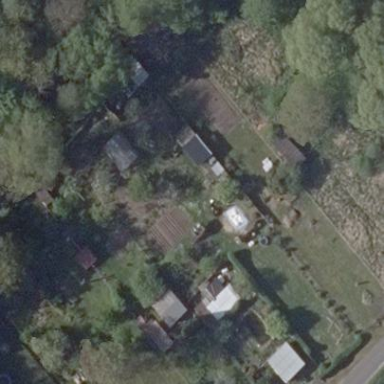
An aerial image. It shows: Area designated for allotments.